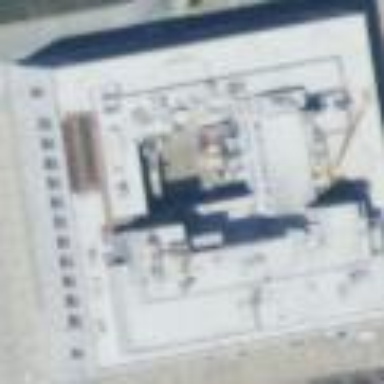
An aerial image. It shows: Building.